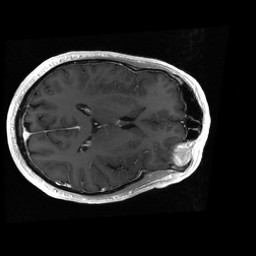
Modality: T1w
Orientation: axial
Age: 57
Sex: male
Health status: ill